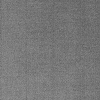
Atmospheric dust classification: dusty